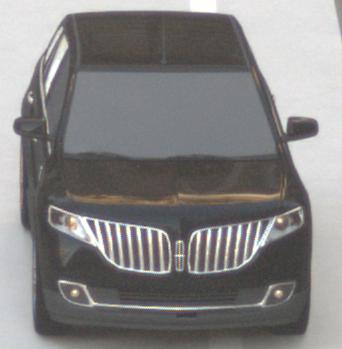
Make: Lincoln
Model: MKX
Detailed model: Gen. 1 CD3
Model produced from: 2010
Model produced until: 2015
Doors: 5
Color: black
Road condition: dry road
Daytime: sunrise or sunset
Contrast: low contrast